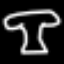
Label: mushroom